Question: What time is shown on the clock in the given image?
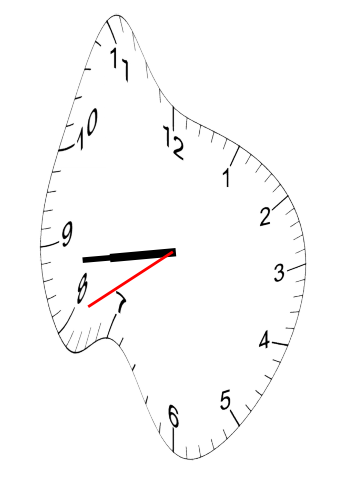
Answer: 08:43:40